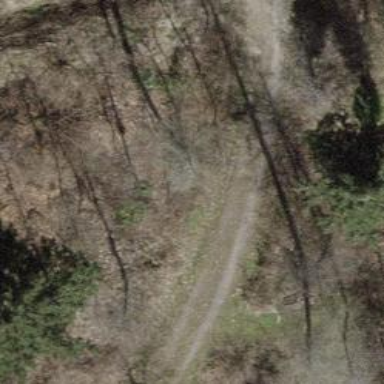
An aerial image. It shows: Dirt track road with grade3 tracktype.